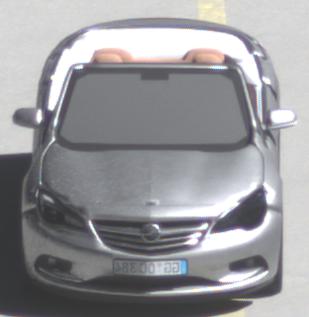
Make: Opel
Model: Cascada 1.4 Turbo
Detailed model: Cascada
Model produced from: 2013/03
Model produced until: 2015/01
Doors: 2
Color: white
Road condition: dry road
Daytime: morning or afternoon
Contrast: high contrast